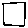
Label: square